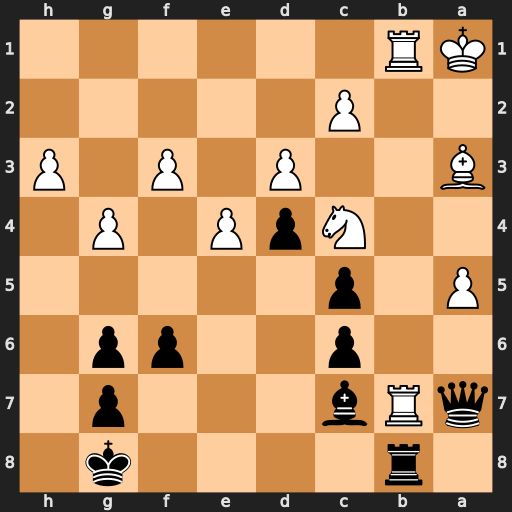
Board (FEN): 1r4k1/qRb3p1/2p2pp1/P1p5/2NpP1P1/B2P1P1P/2P5/KR6
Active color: b
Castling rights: -
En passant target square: -
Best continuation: Rxb7 Rxb7 Qxb7